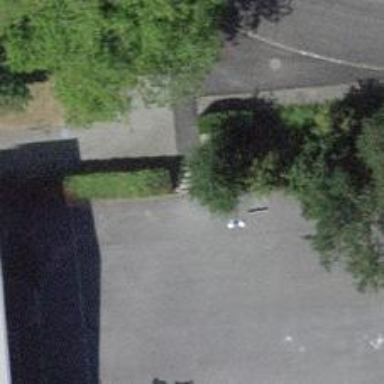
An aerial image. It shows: Road with steps.